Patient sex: F
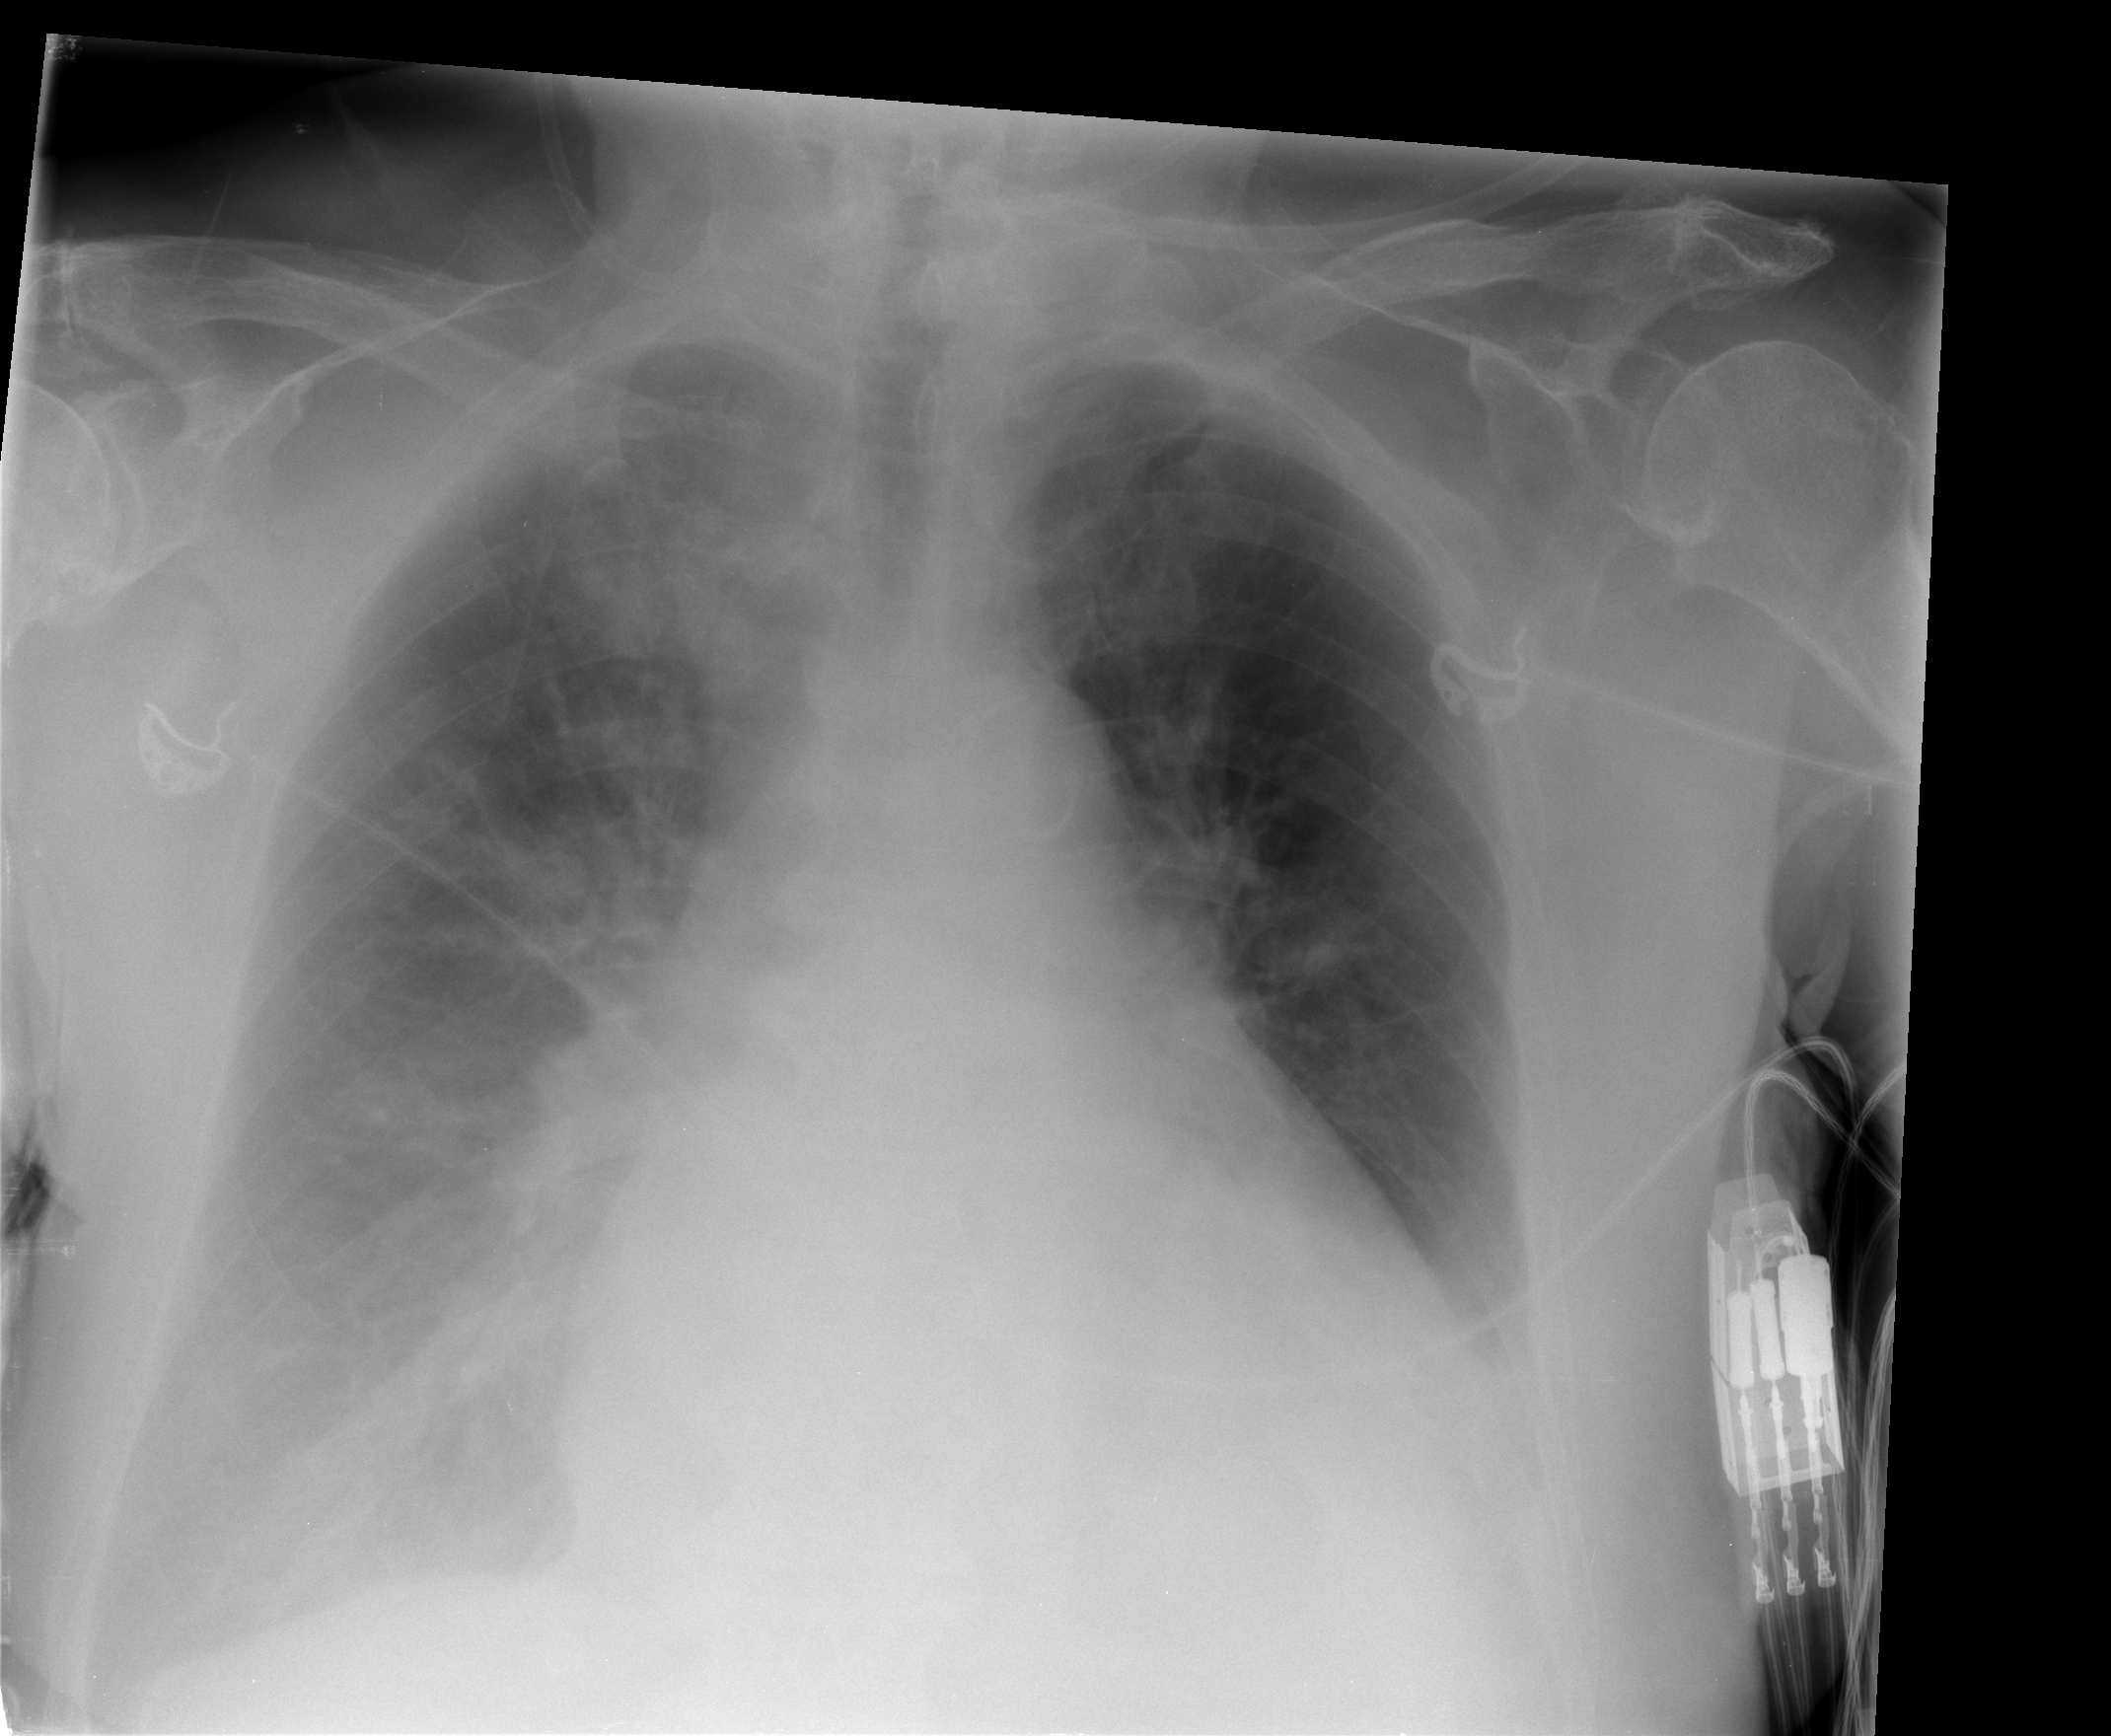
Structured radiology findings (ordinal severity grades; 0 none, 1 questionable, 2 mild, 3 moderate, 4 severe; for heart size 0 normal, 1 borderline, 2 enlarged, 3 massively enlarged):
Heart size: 2
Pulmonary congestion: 0
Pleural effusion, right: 3
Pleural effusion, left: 1
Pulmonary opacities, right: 0
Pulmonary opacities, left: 0
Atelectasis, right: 3
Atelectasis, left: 1